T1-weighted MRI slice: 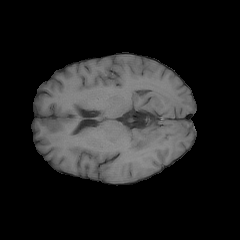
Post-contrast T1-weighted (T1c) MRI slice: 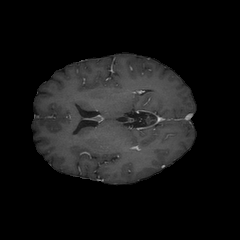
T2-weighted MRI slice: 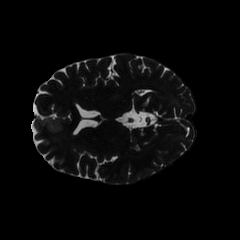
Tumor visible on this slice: yes